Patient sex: M
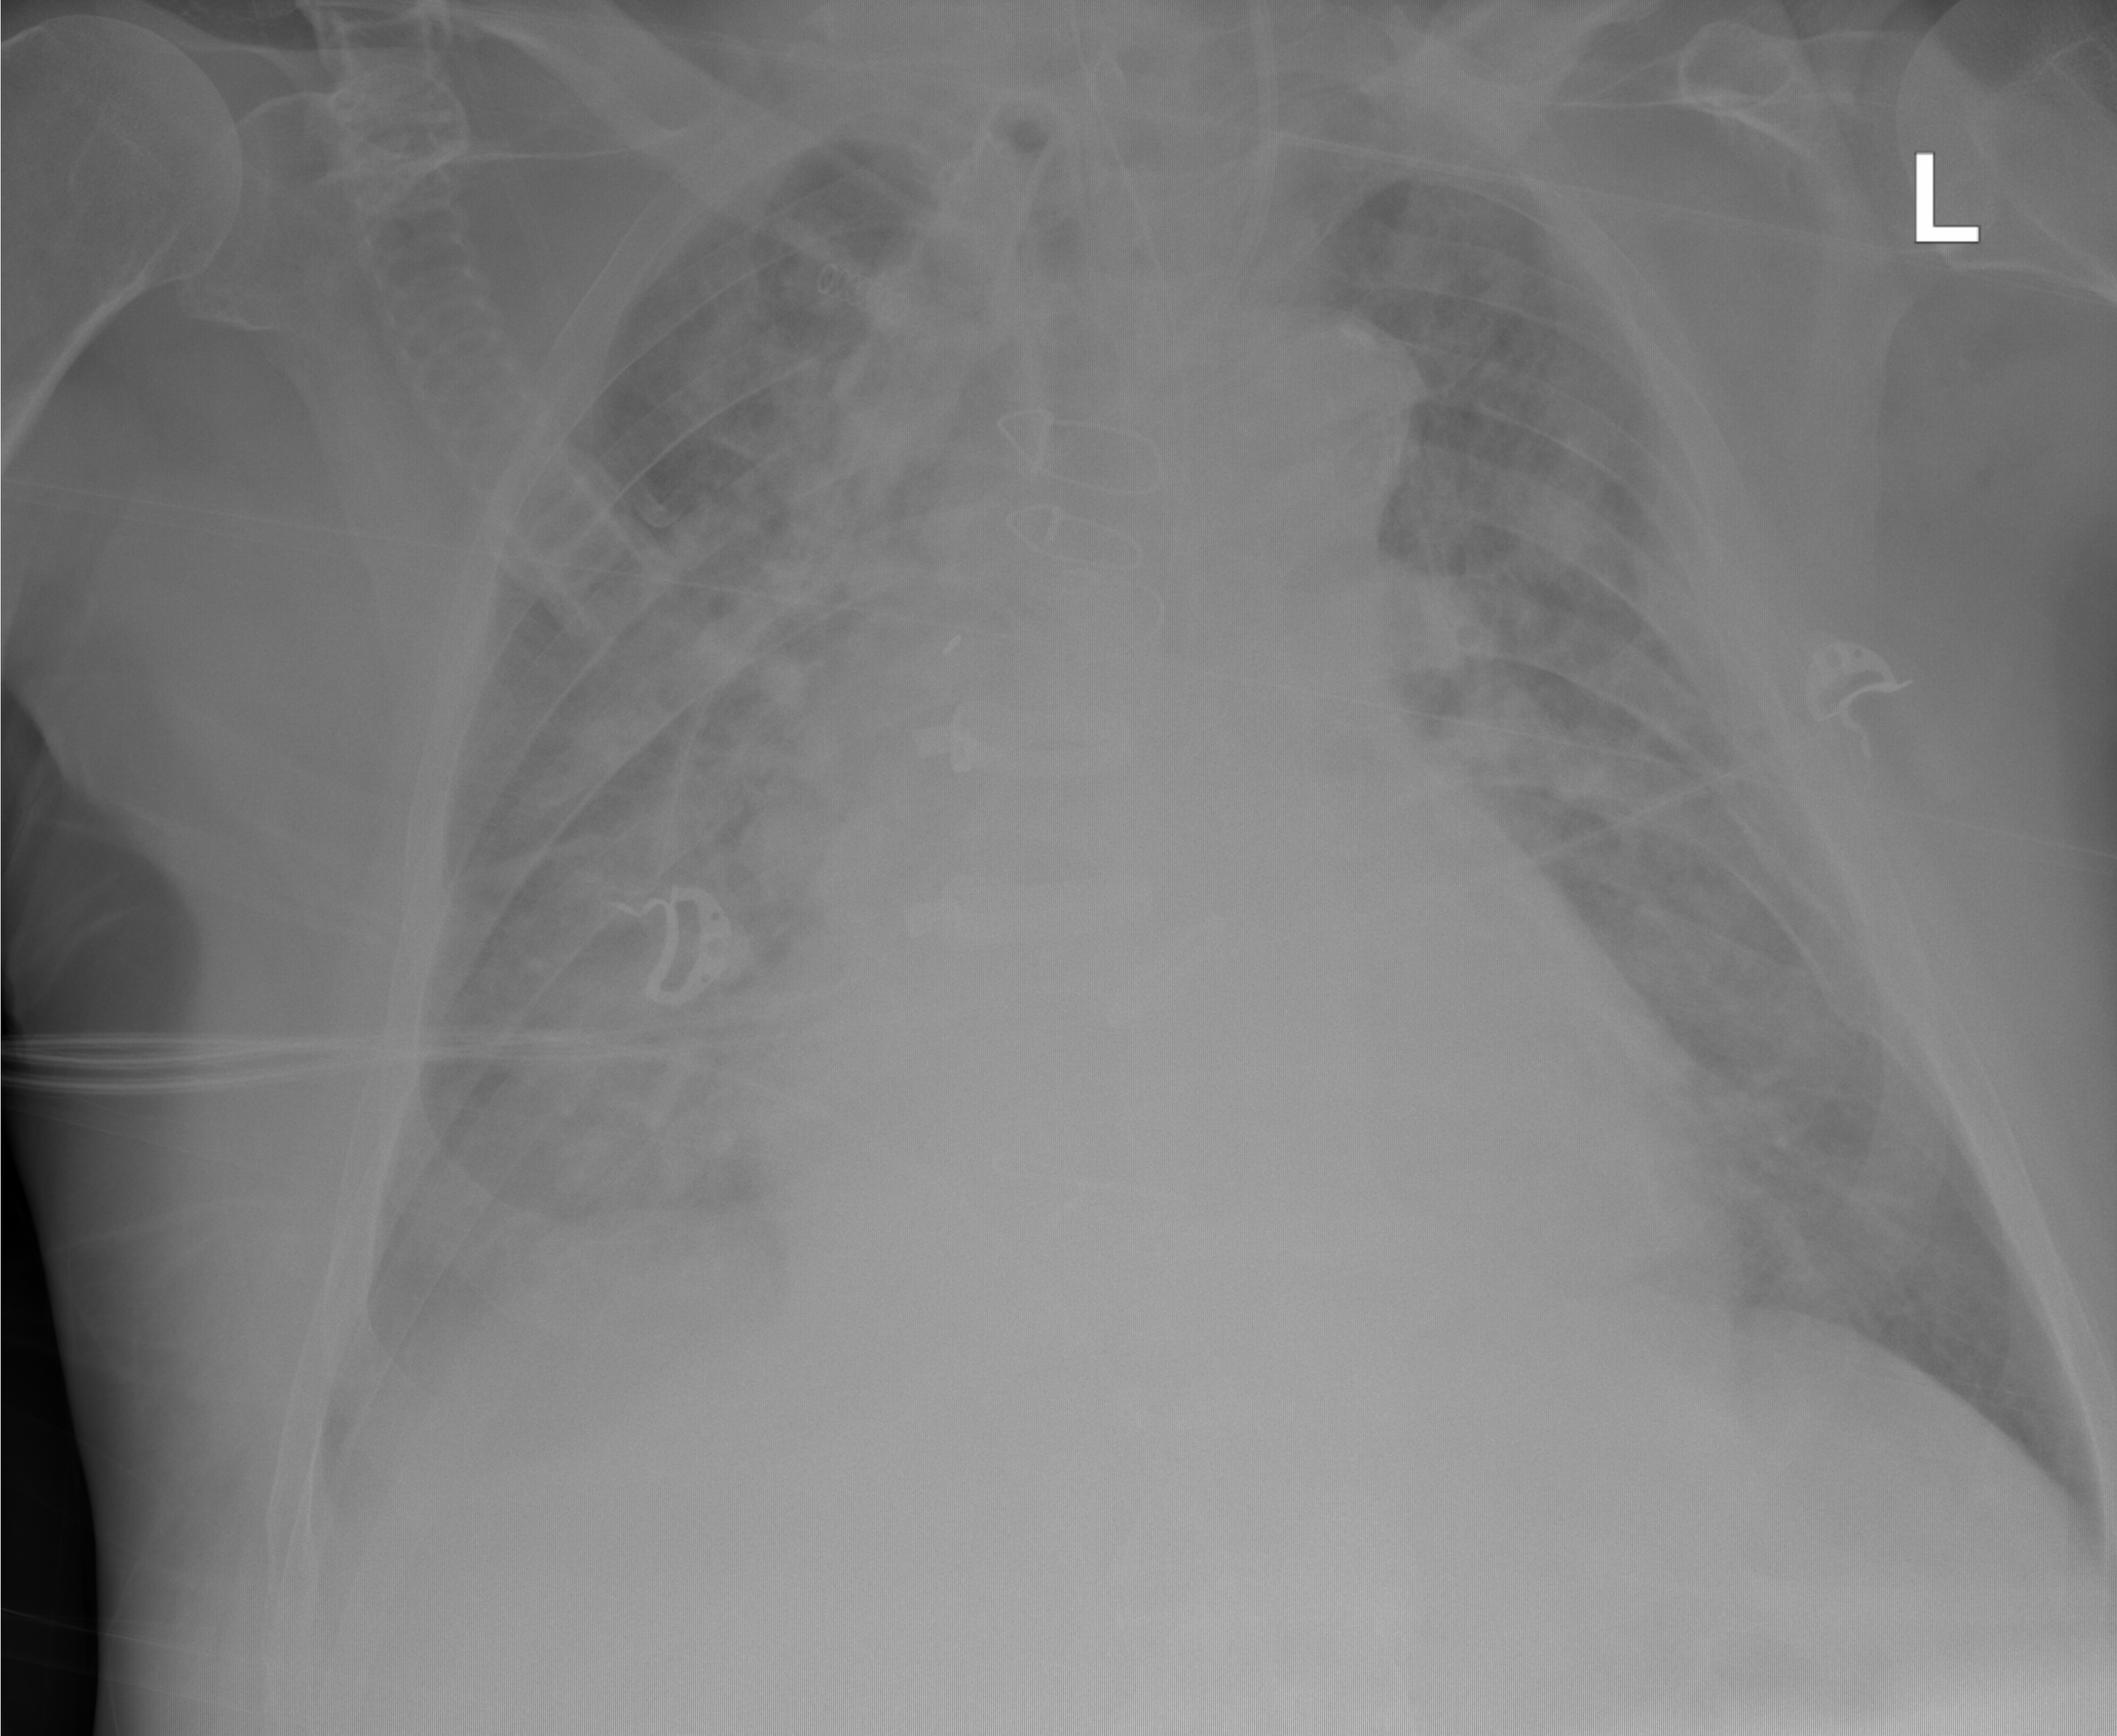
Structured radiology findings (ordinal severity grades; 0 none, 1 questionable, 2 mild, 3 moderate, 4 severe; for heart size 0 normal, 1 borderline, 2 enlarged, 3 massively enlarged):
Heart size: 0
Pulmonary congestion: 2
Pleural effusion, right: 2
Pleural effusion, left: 0
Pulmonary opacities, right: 3
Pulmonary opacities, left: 3
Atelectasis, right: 2
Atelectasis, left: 2